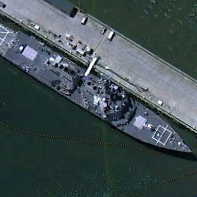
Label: Arleigh_Burke-class_destroyer